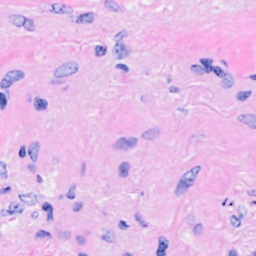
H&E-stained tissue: Breast